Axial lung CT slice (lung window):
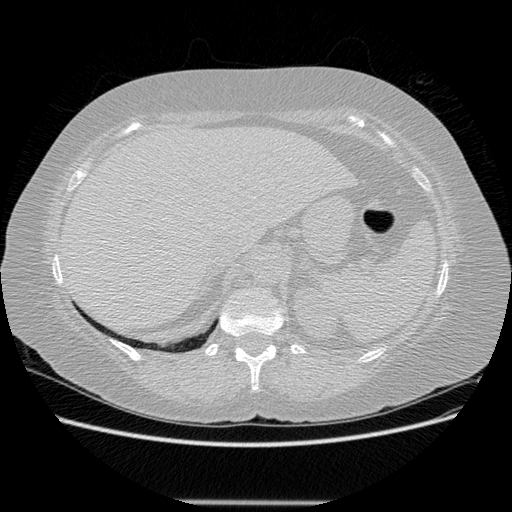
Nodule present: no